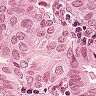
Metastatic tissue present: yes